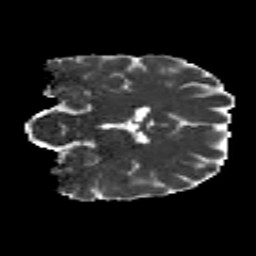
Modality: MD
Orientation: coronal
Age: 24
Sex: female
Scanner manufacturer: siemens
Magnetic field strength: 3 T
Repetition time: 8.8 s
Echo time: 0.085 s